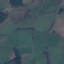
Land use / land cover class: Pasture